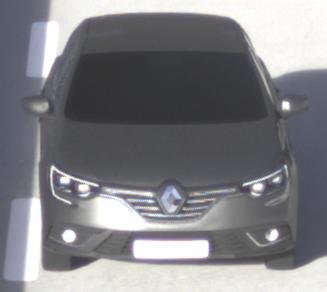
Make: Renault
Model: Mégane ENERGY TCe 100
Detailed model: Mégane (IV)
Model produced from: 2016/03
Model produced until: 2018/08
Doors: 5
Color: gray
Road condition: dry road
Daytime: sunrise or sunset
Contrast: medium contrast